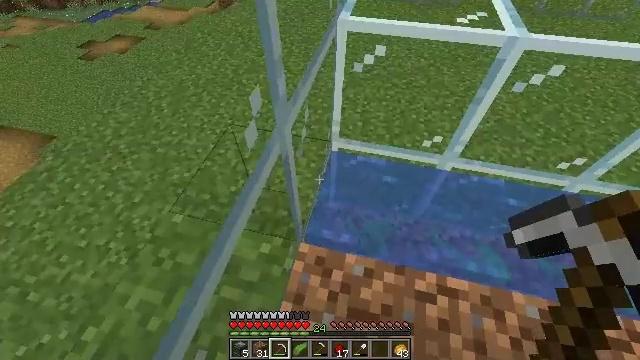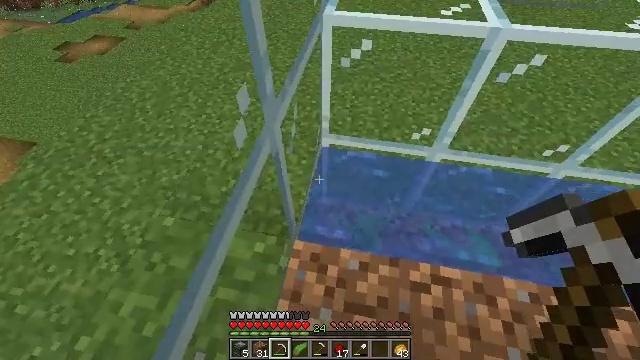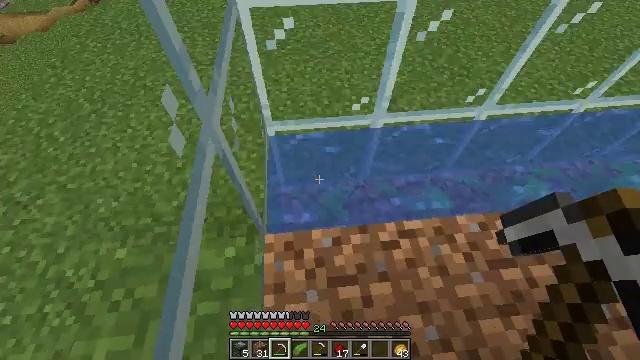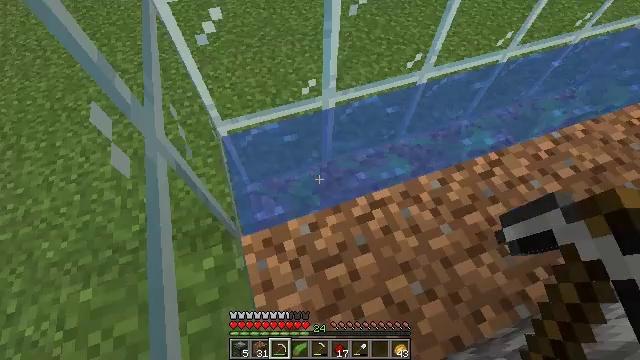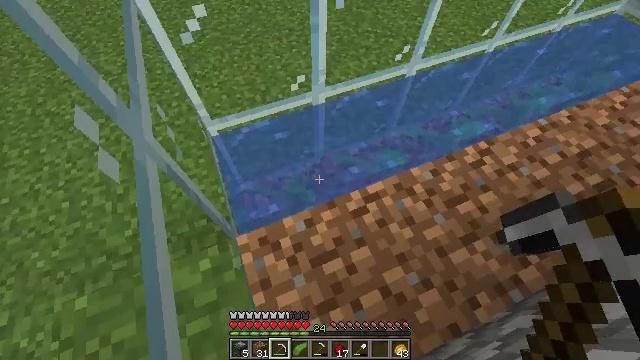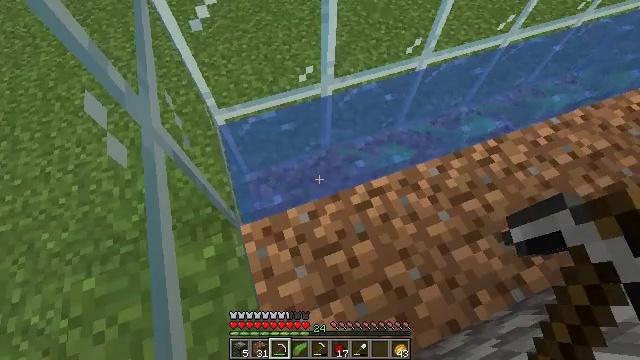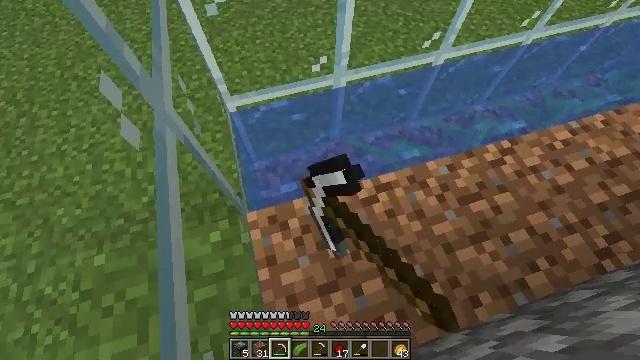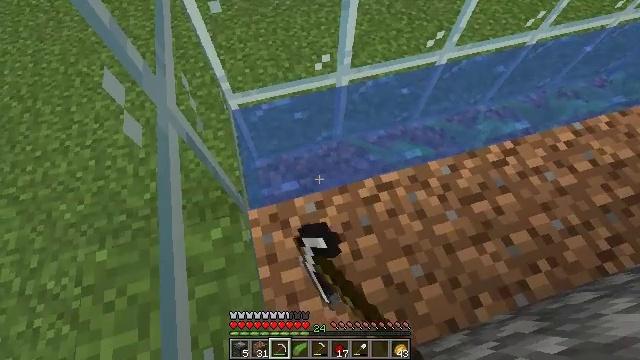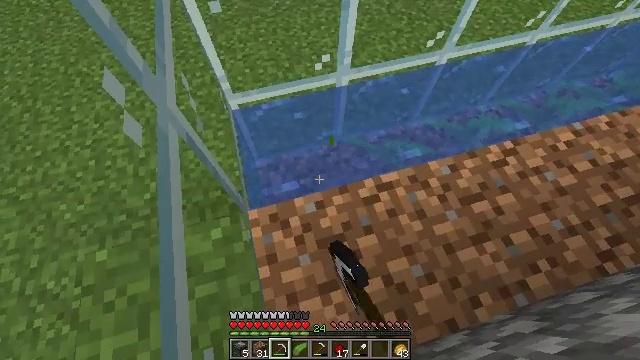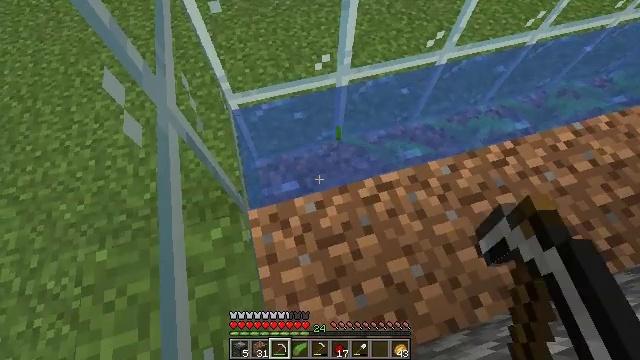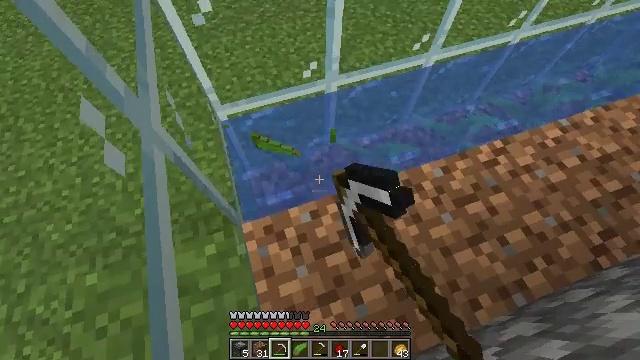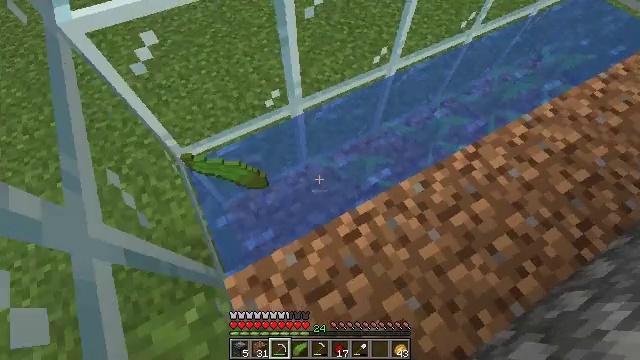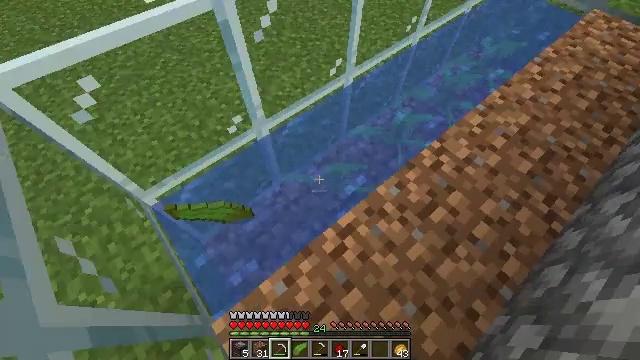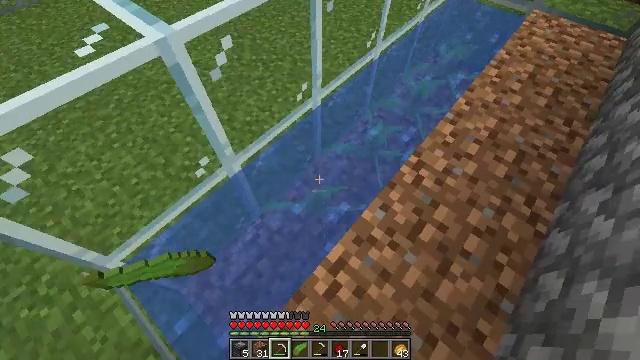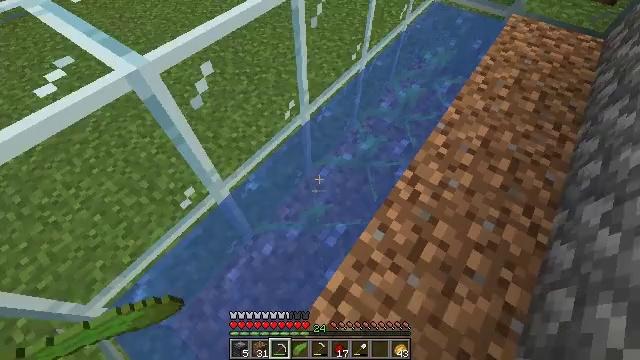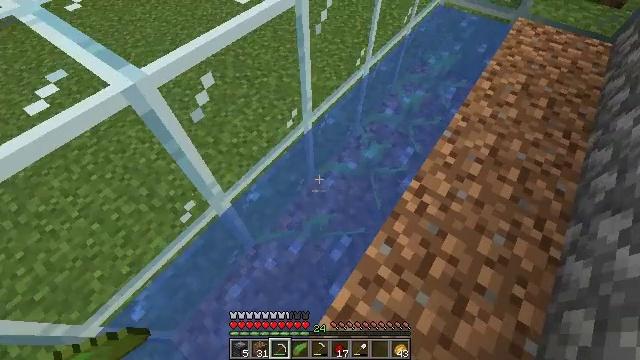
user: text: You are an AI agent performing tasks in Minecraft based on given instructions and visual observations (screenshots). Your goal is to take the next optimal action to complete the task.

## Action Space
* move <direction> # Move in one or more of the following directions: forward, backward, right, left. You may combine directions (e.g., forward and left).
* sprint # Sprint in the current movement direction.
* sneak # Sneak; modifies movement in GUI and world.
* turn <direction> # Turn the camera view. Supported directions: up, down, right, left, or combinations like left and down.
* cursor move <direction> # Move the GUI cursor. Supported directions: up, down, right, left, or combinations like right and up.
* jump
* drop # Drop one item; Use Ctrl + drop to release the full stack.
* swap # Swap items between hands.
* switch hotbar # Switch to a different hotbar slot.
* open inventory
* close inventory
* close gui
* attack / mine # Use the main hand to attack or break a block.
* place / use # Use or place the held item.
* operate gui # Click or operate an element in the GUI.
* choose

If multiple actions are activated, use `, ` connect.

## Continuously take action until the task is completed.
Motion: motion action
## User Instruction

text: Collect kelp by swimming through it.
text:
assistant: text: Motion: turn right
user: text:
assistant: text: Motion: turn right and down
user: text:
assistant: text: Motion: turn right and down
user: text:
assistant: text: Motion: turn right
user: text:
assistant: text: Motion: turn left and down, attack / mine
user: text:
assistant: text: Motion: turn left and down, attack / mine
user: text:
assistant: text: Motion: attack / mine
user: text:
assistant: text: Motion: attack / mine
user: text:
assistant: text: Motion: attack / mine
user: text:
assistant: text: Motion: move forward, turn right
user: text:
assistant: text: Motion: move forward, turn right
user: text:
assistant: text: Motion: move forward, turn right and up
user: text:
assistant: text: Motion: move forward, turn right and up
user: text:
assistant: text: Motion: turn right
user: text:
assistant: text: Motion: no_op
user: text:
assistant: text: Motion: attack / mine
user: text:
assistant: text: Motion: attack / mine
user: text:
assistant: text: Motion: turn right, attack / mine
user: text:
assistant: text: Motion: turn right and down
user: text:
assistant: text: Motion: turn right
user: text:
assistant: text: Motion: turn right
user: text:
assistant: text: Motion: turn right
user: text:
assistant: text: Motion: no_op
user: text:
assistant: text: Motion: turn up
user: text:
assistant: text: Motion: turn right and up
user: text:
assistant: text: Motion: turn up
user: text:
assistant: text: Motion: turn up
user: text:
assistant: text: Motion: turn right and up
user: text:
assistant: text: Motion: attack / mine
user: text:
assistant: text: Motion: attack / mine